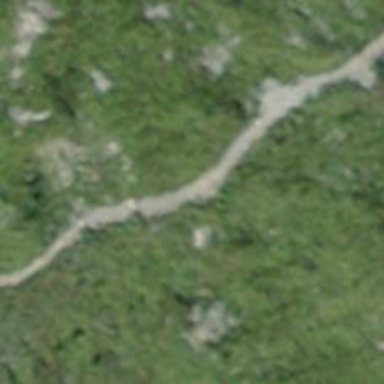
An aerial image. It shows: Excellent visible ground path.